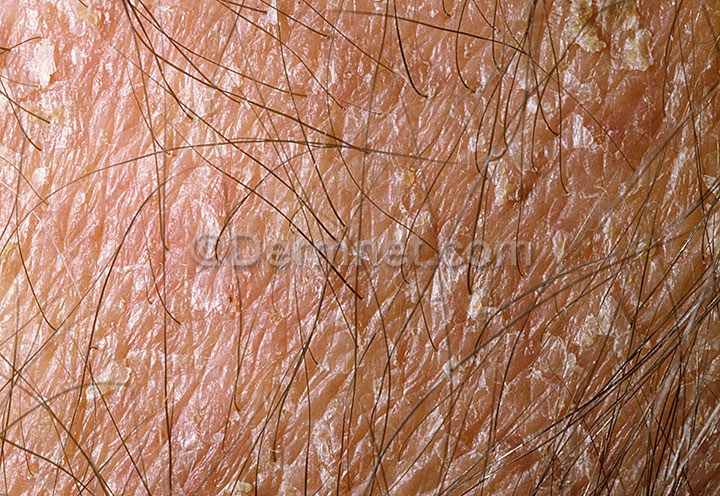
Disease: Psoriasis pictures Lichen Planus and related diseases